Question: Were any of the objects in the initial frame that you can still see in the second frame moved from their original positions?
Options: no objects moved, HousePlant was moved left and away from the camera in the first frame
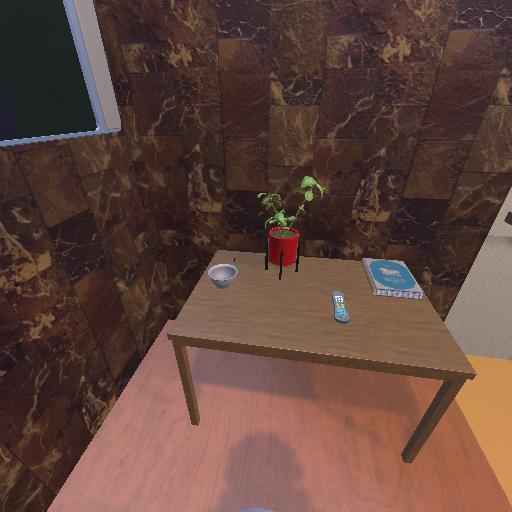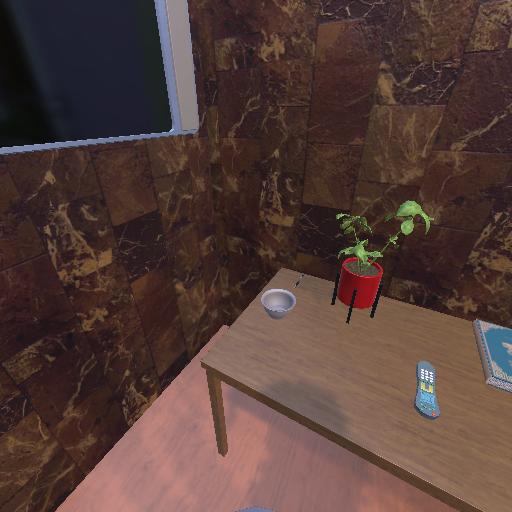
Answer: no objects moved